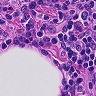
Metastatic tissue present: no